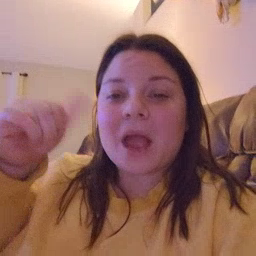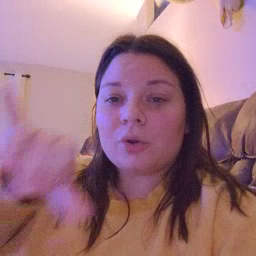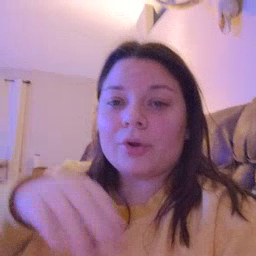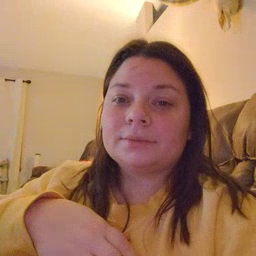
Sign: backyard